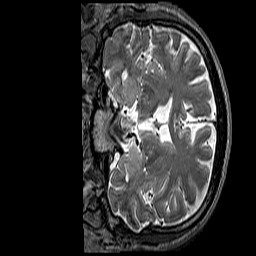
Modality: T2w
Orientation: coronal
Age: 62
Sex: male
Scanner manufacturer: siemens
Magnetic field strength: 3 T
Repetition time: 3.2 s
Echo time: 0.212 s